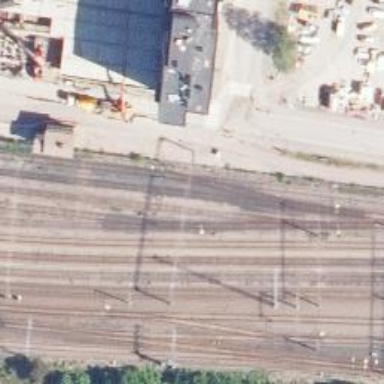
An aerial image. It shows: Rail spur service.